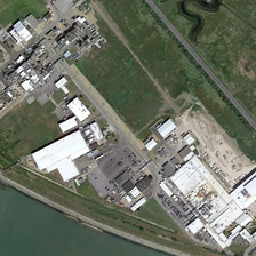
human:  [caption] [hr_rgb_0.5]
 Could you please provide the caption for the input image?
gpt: The building with parking is near the river and green meadow.

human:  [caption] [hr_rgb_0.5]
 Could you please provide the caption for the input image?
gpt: Some buildings with parking lots are close to rivers and green grass.

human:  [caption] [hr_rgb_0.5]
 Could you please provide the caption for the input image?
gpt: Some buildings with parking are near a river and green meadows.

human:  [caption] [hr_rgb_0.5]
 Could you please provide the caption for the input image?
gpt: Some buildings have green rivers and grass near parking lots.

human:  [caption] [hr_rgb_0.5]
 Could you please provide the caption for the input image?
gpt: Some buildings with parking lots are close to a river and green meadows.